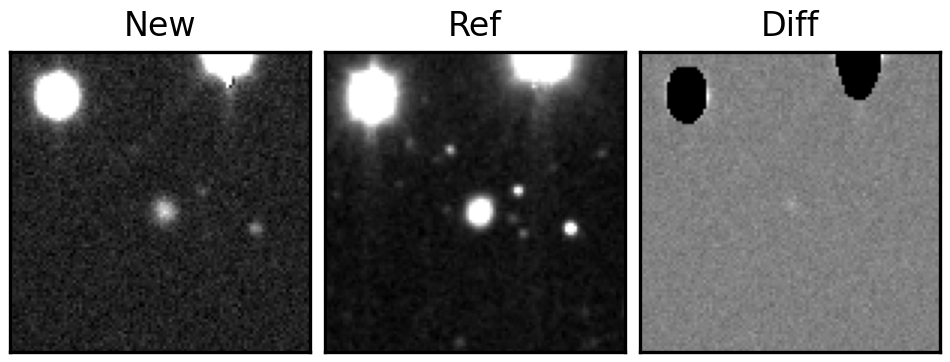
Label: real